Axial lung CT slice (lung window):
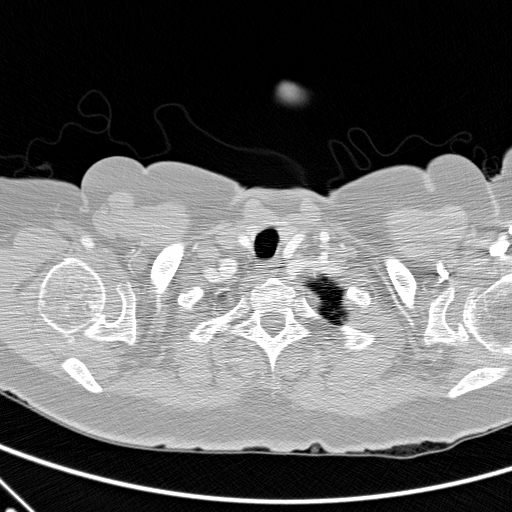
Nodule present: no